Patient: sex F, age 65
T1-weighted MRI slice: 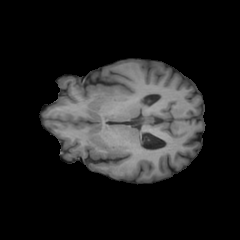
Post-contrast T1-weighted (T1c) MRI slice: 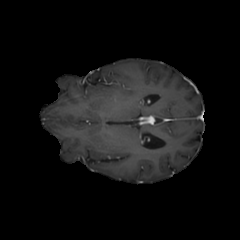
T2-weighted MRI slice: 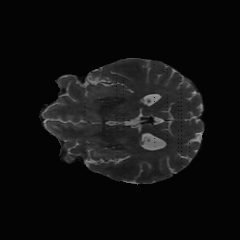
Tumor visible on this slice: no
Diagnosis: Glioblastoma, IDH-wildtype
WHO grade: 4